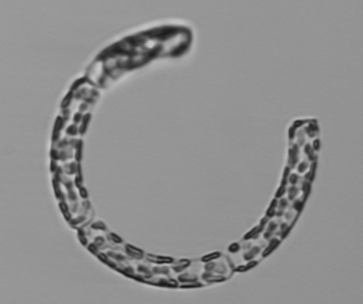
Label: Guinardia_striata